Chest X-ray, PA view. Patient: 70 years old, sex F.
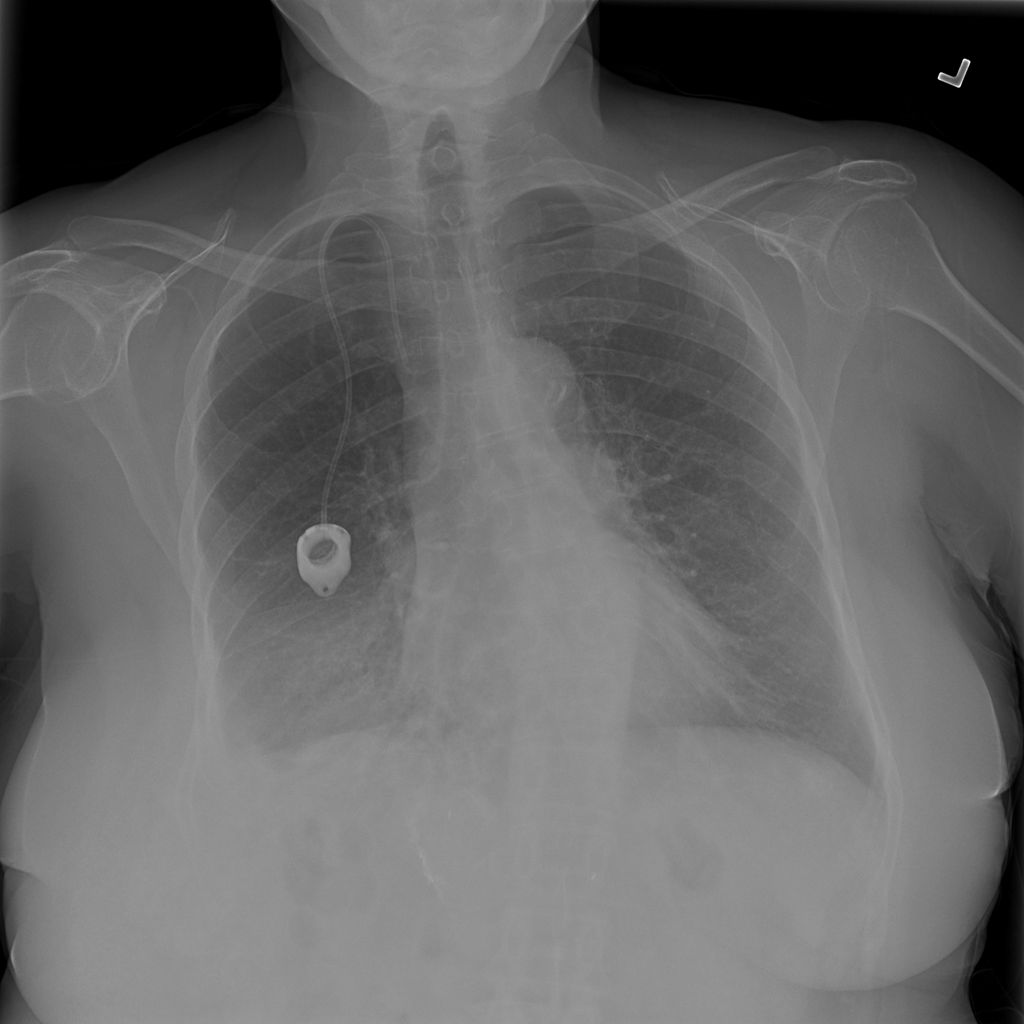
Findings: No Finding